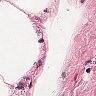
Metastatic tissue present: no